Field crop: maize
Growth stage: 2
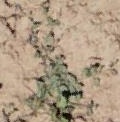
Species: convolvulus